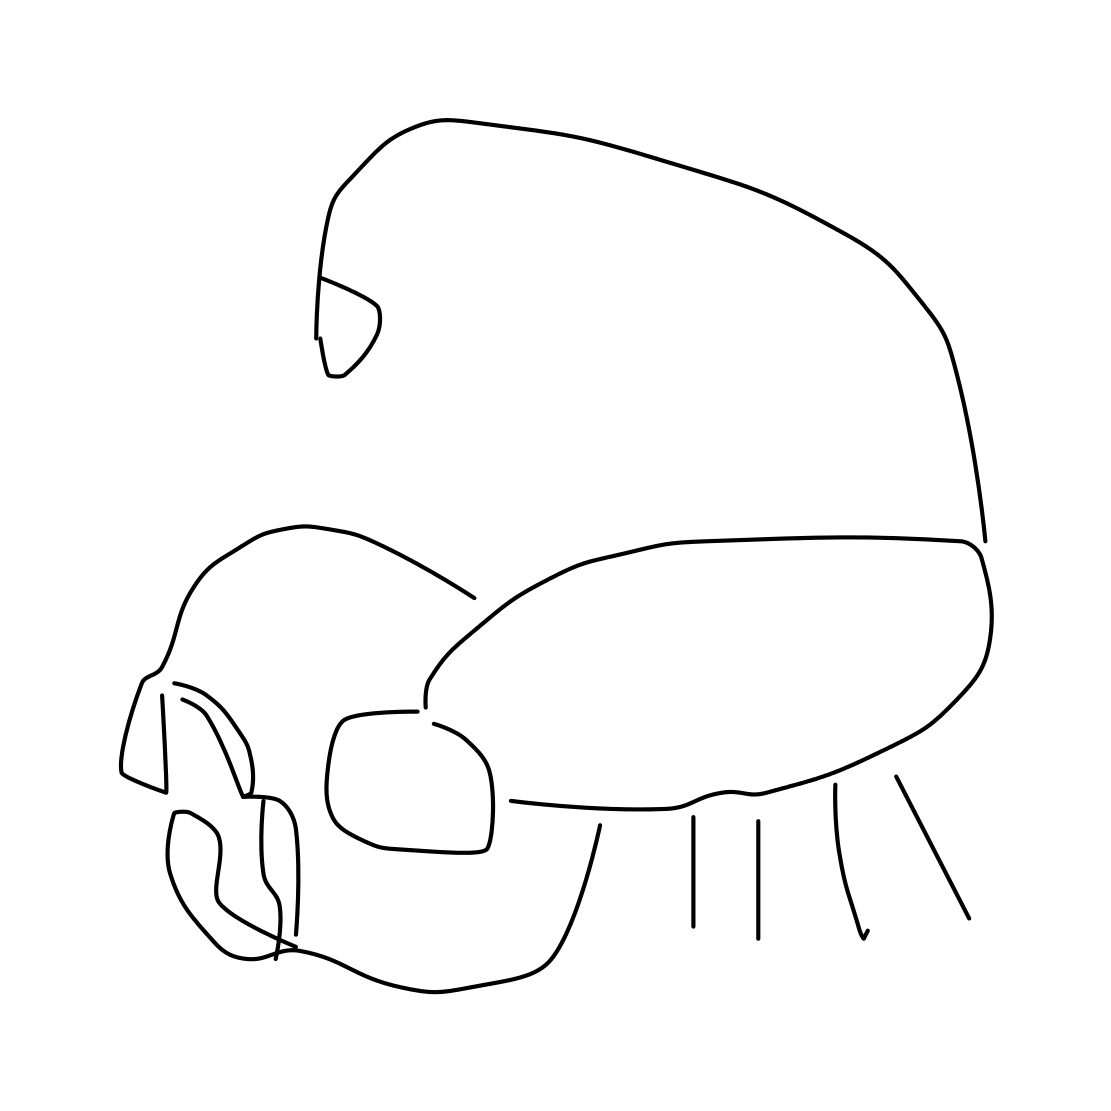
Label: scorpion